Interaction volume radius: 5 \u00c5
Interaction volume height: 15 \u00c5
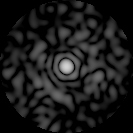
Disorder parameter: 0.8364